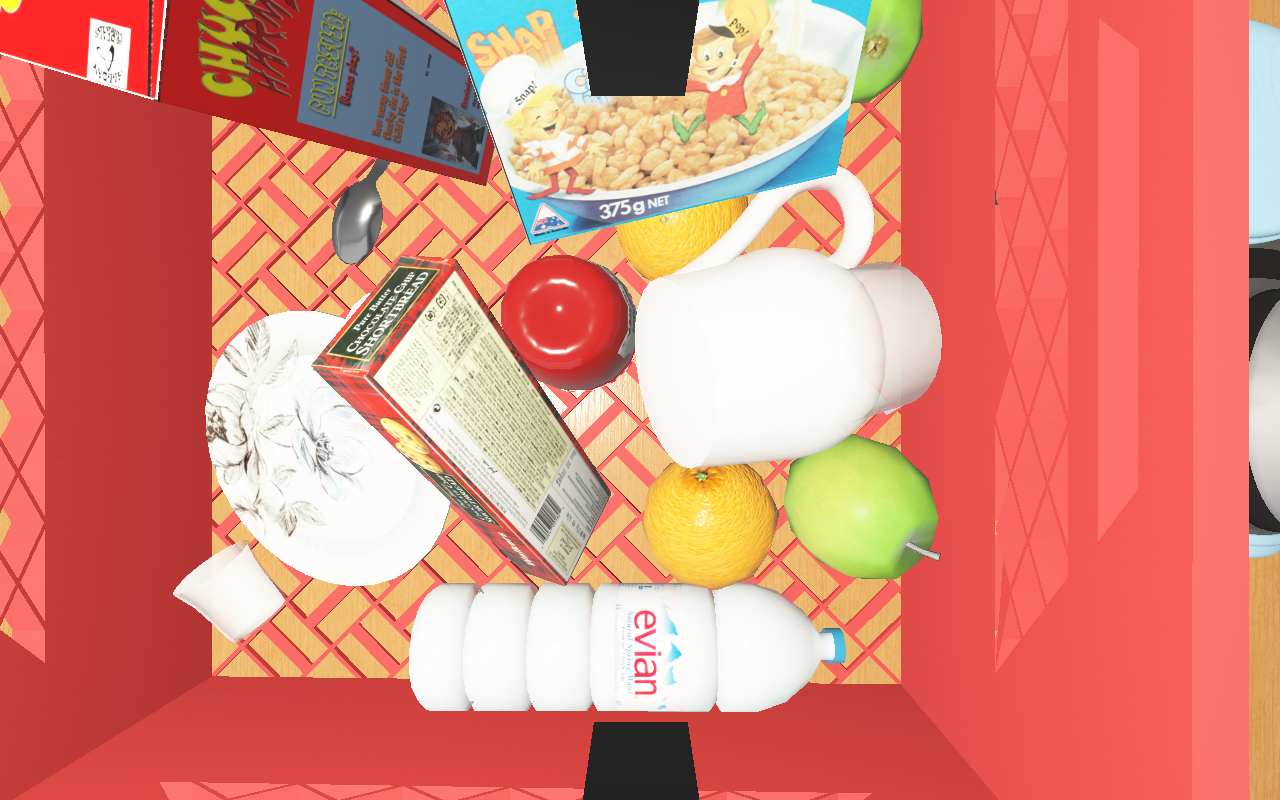
Objects in the scene:
water bottle
apple
apple
plate
glass
wineglass
cereal box
biscuit box